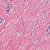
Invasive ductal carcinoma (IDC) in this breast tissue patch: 0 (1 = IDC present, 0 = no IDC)